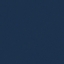
Land use / land cover class: SeaLake